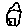
Label: house